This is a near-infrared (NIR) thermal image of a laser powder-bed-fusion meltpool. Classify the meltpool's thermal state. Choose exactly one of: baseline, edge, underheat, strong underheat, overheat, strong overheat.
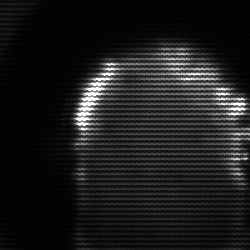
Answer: baseline